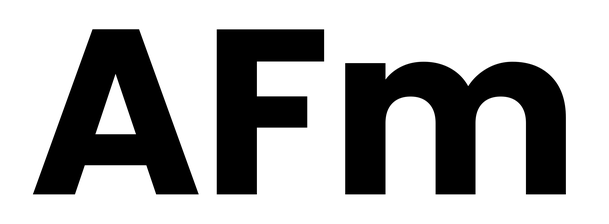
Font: Poppins-Bold